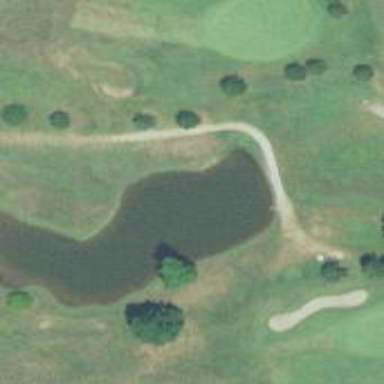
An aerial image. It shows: Natural pond serving as water hazard on golf course.